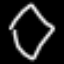
Label: diamond